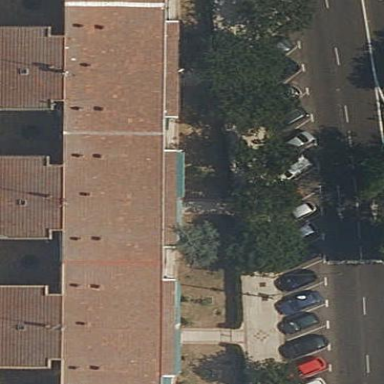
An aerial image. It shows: Residential apartments building.